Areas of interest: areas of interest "Logistics and Express Delivery"
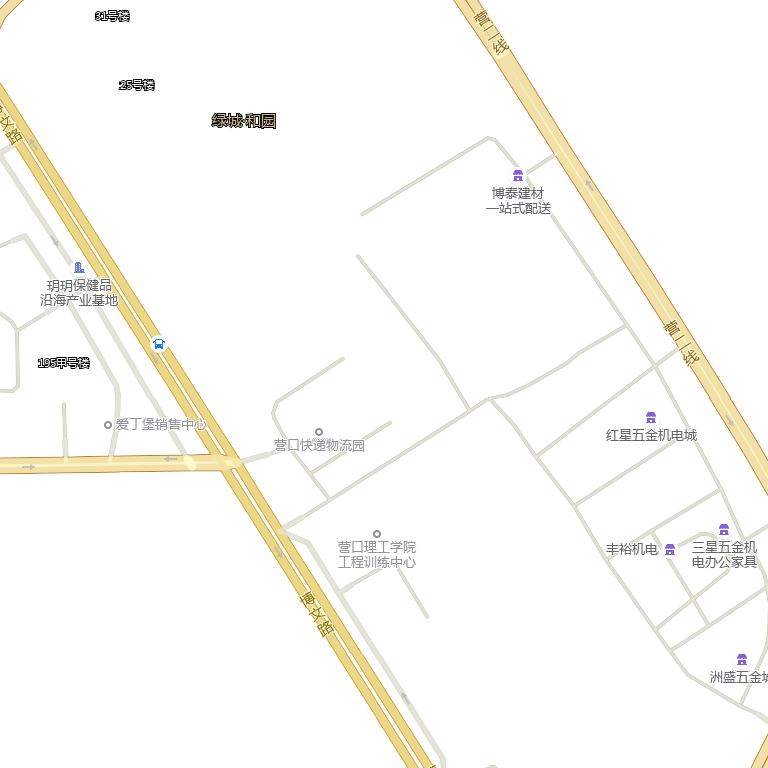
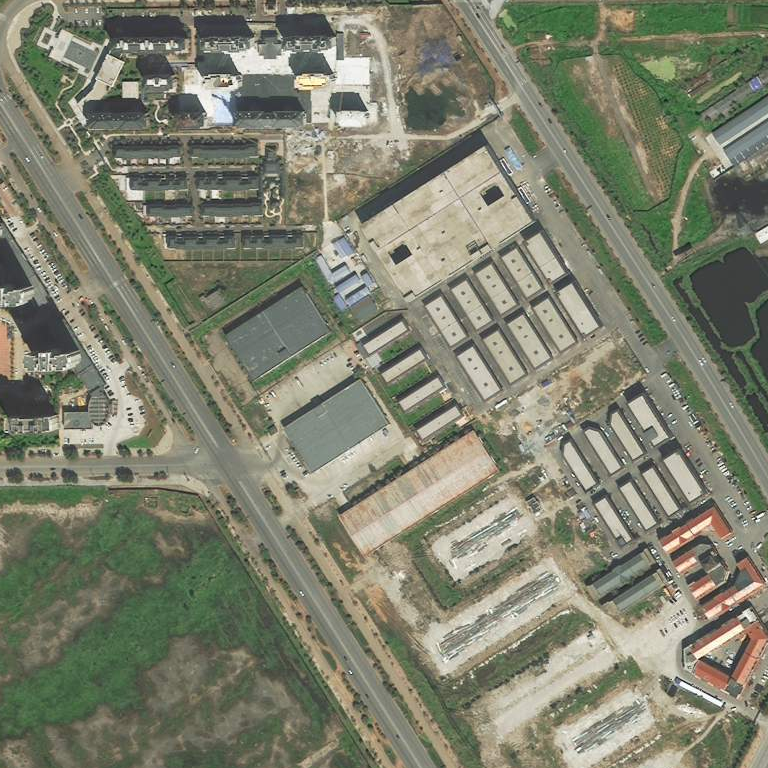